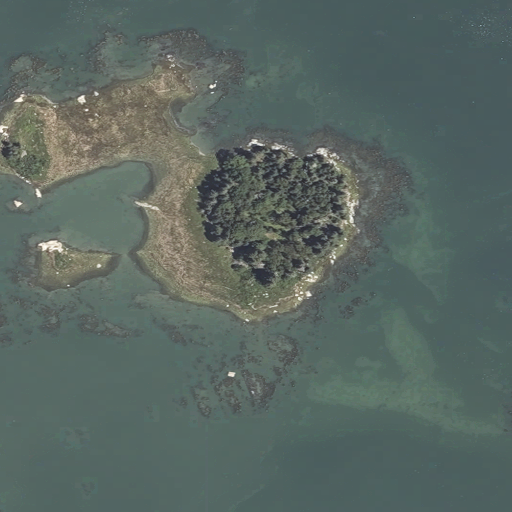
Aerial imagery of island in Maine named Hay Island containing open water, herbaceous wetlands, barren land, and grassland